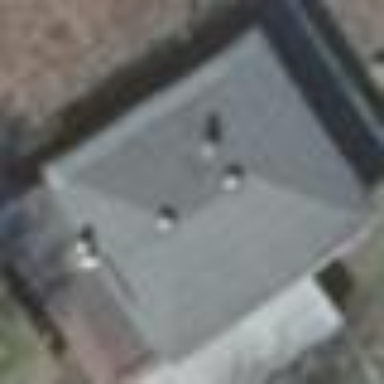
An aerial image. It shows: Detached building with hipped roof.